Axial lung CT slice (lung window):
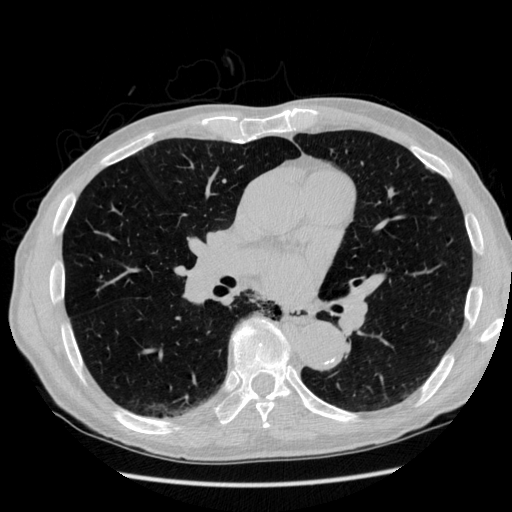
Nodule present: no